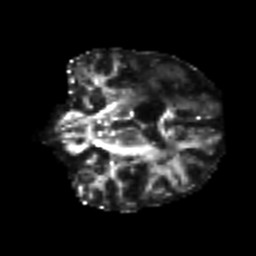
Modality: FA
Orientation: coronal
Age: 55
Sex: female
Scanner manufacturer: siemens
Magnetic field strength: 3 T
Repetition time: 7.3 s
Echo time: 0.087 s